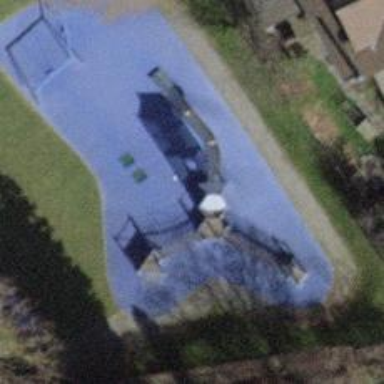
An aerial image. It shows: Playground structure.